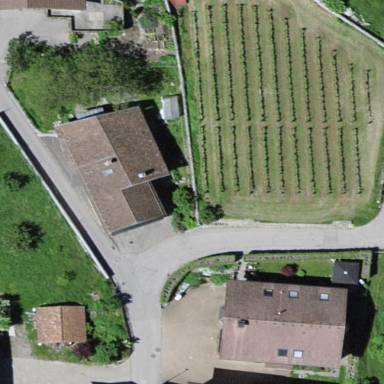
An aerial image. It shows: Vineyard with grape crops.